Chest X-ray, PA view. Patient: 76 years old, sex F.
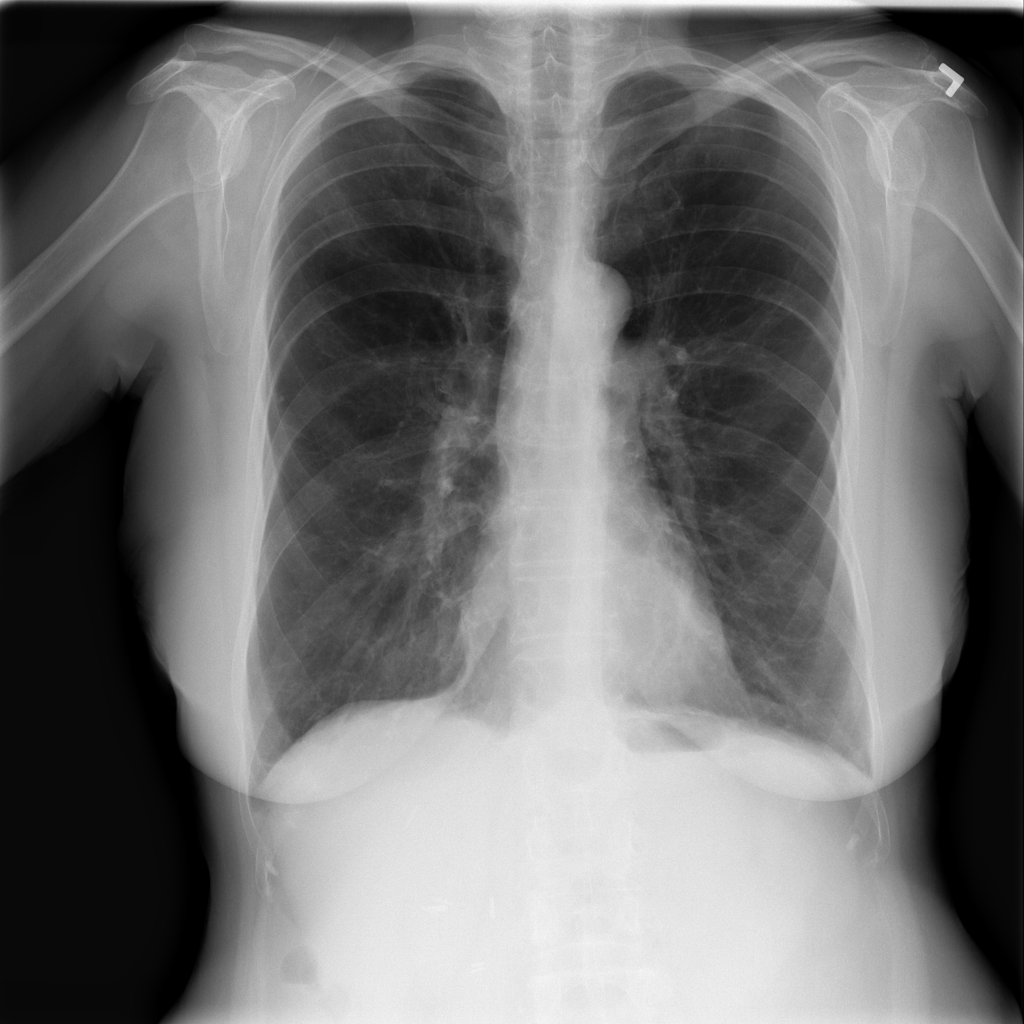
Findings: No Finding